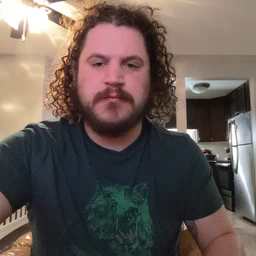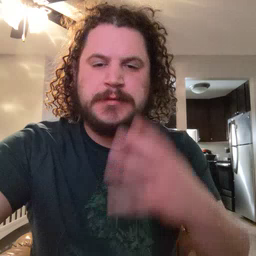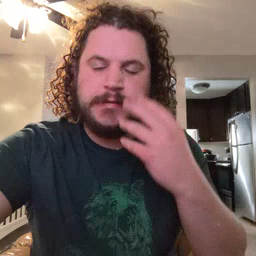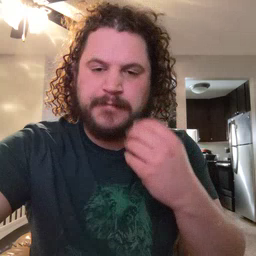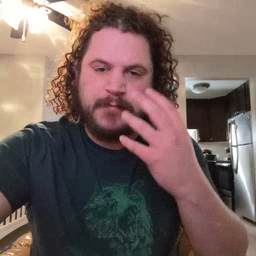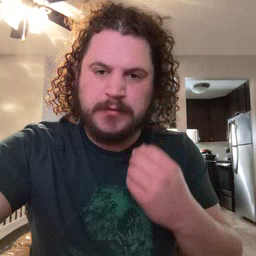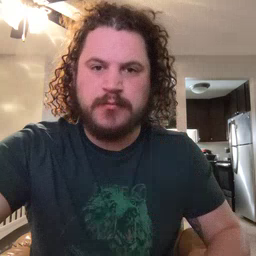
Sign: sleepy